I will show an image sequence of human cooking. I have annotated the images with numbered circles. Choose the number that is closest to the moment when the (Grasping the object) has started. You are a five-time world champion in this game. Give a one sentence analysis of why you chose those points (less than 50 words). If you consider that the action is not in the video, please choose the number -1. Provide your answer at the end in a json file of this format: {"points": []}
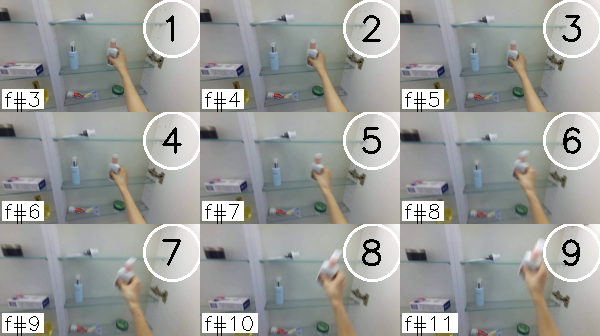
Frame 1 shows the clearest moment of hand-object contact.
{"points": [1]}